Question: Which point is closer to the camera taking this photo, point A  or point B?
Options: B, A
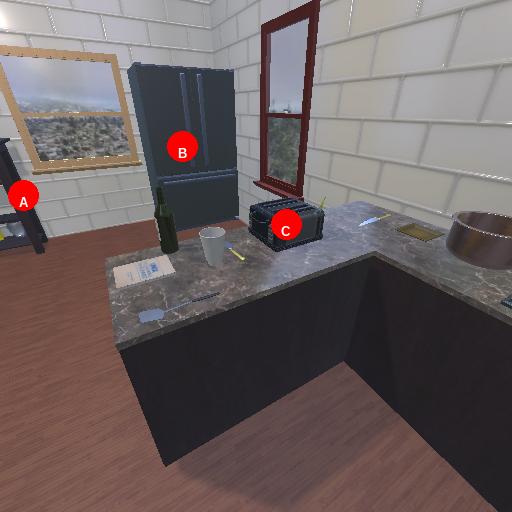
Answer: B